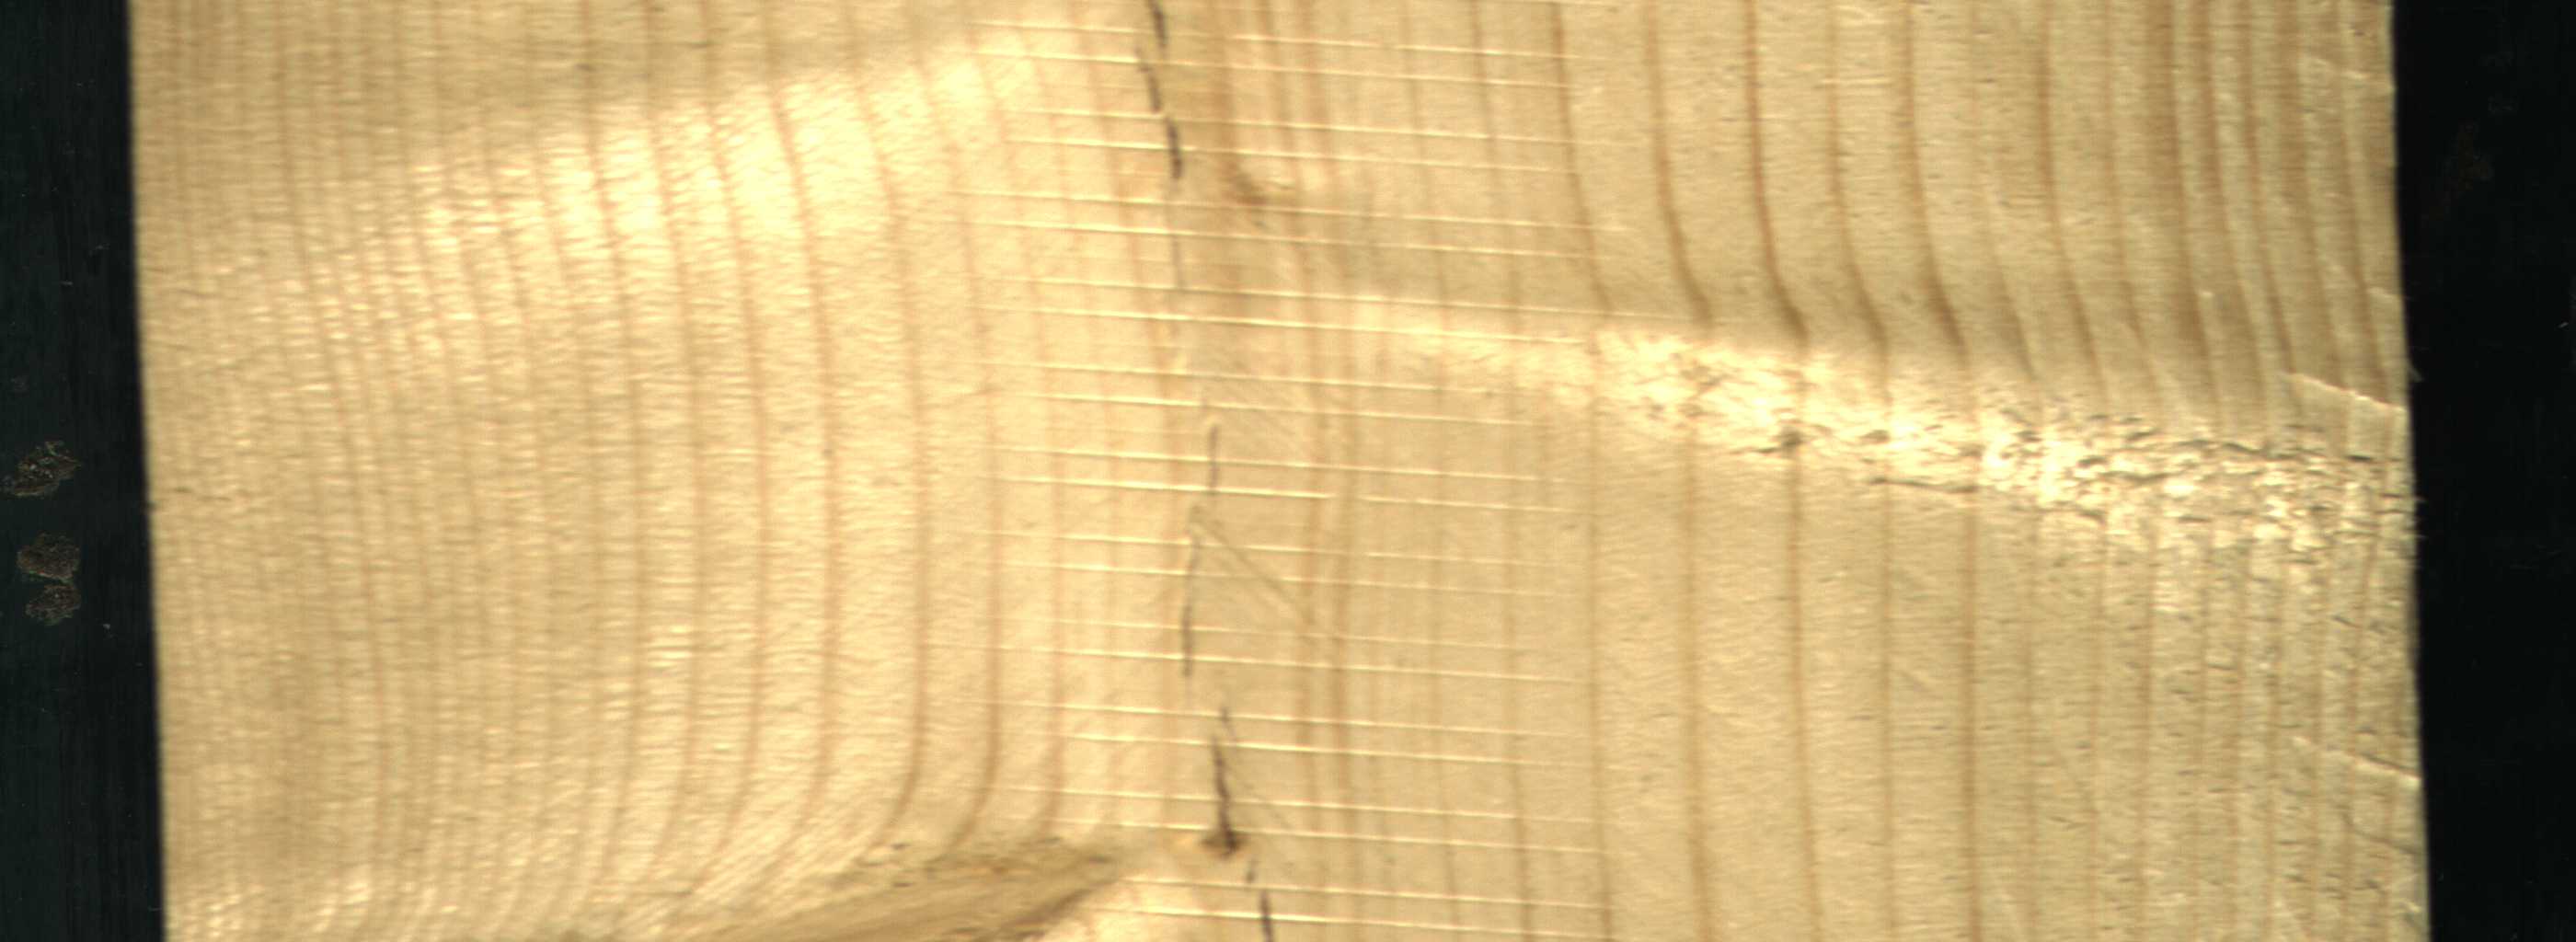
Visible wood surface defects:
Crack
Crack
Crack
Live_Knot